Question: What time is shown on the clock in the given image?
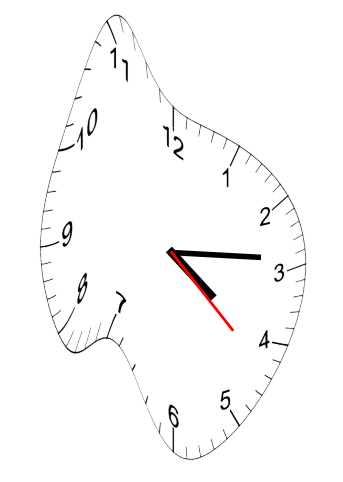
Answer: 04:14:22